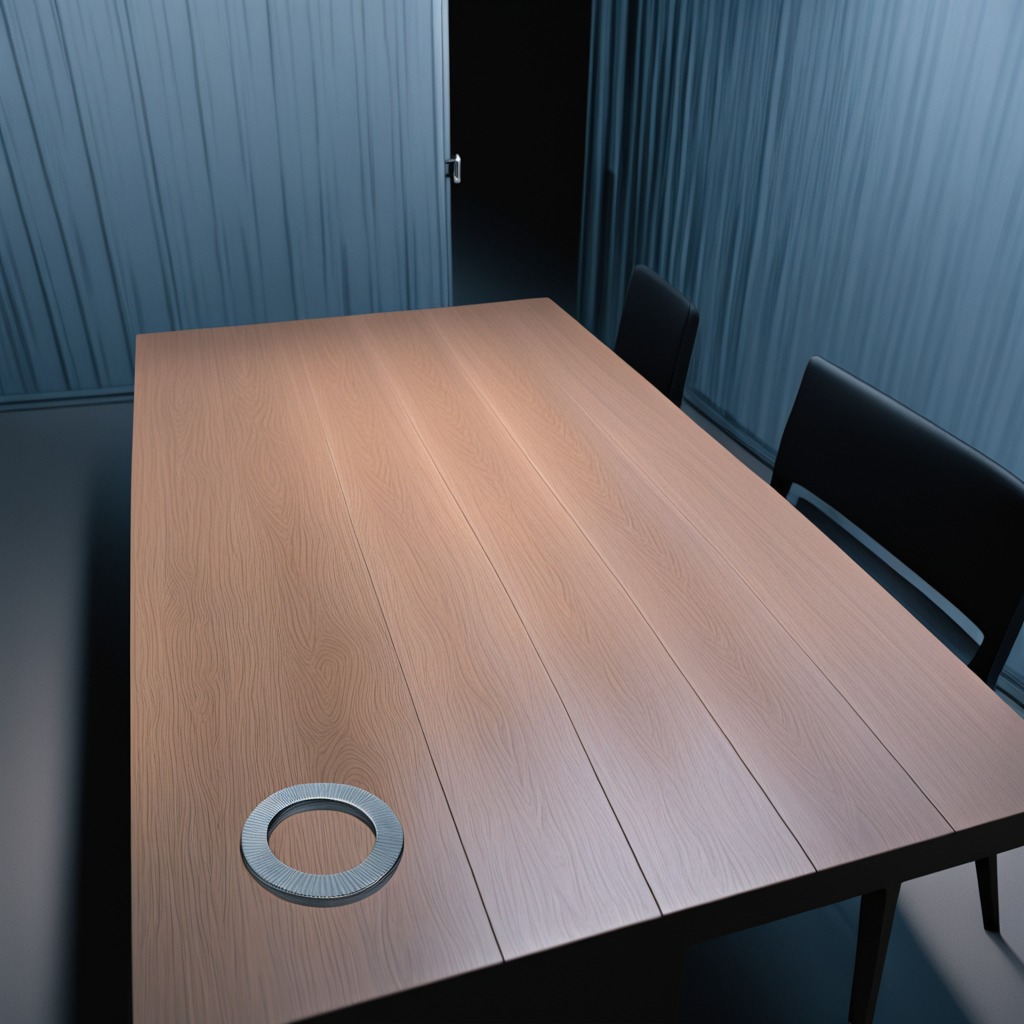
A flat metal washer is lying on a table with burn marks in a small garage at twilight.